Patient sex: M
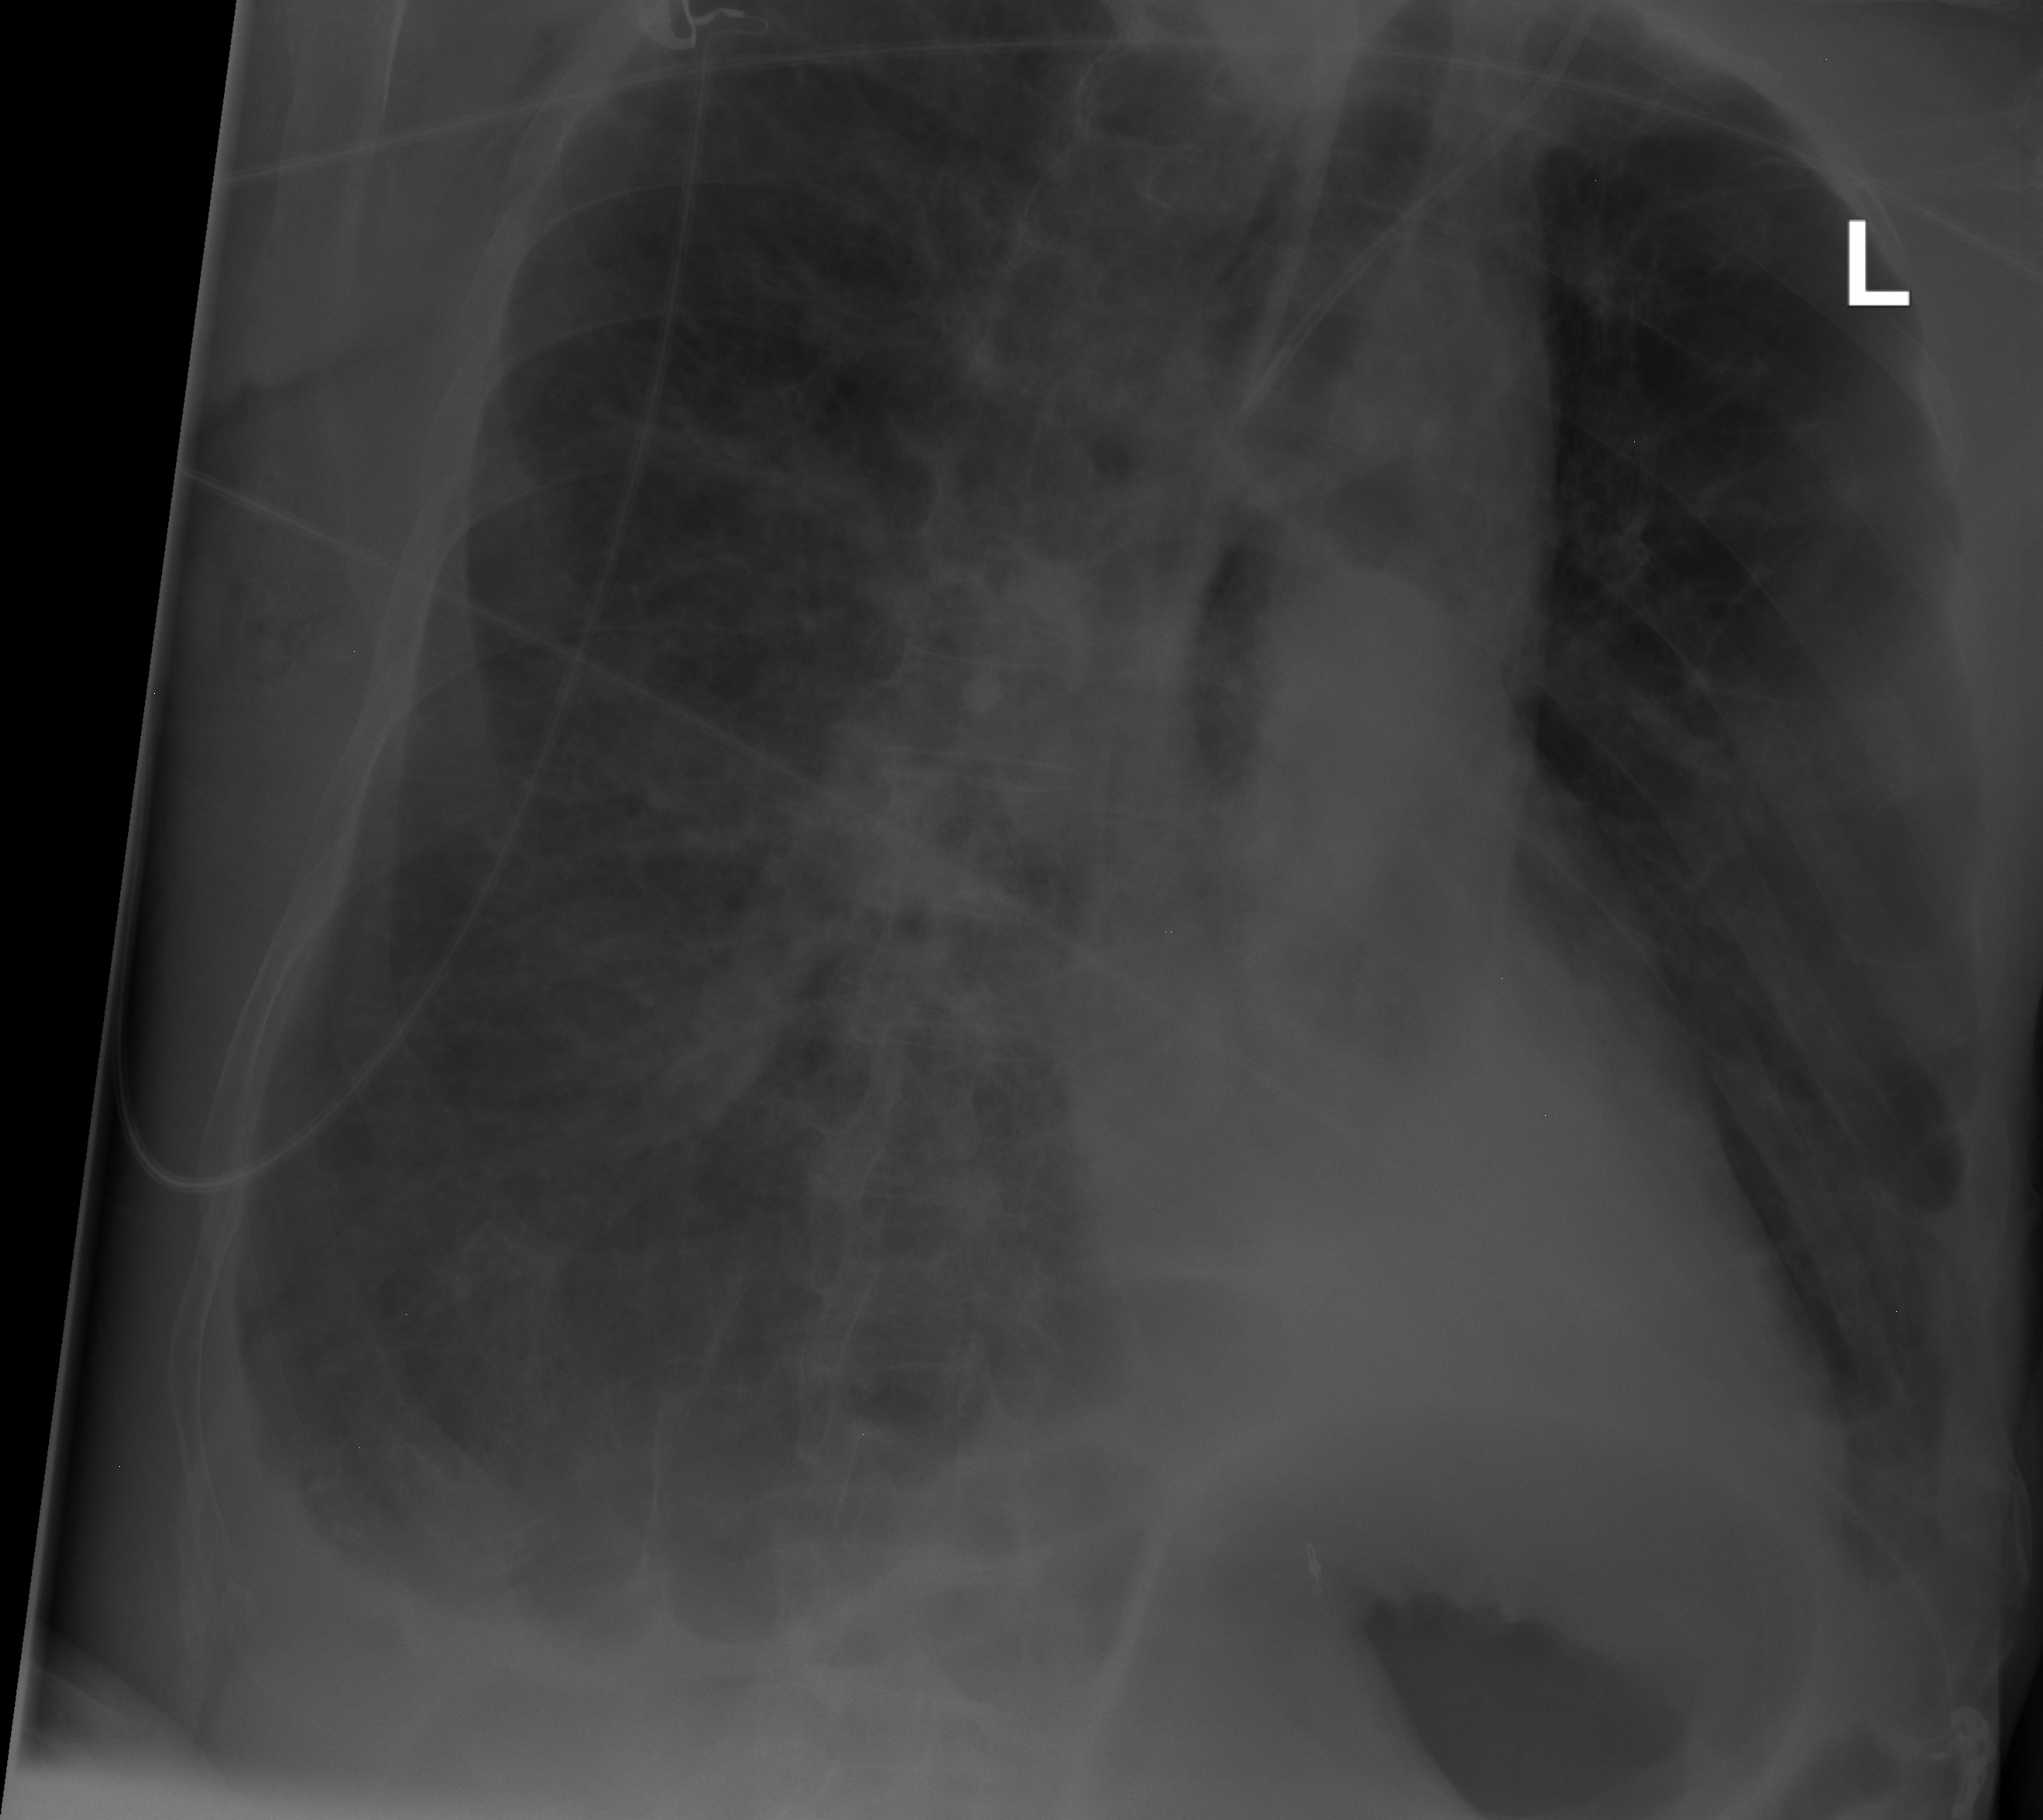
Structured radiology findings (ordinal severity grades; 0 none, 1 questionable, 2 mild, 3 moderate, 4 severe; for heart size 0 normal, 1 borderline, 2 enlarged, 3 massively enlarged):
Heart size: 0
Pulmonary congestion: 0
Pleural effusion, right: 2
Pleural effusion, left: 0
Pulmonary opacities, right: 2
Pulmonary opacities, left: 0
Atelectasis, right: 2
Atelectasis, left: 2